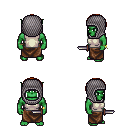
a pixel art fantasy rpg character, male body template, orc, green skin, white sleeveless shirt, robe skirt, dark blonde plain hairstyle, chain hood, bracelets, dagger, four views (front, back, left, right), 2x2 character sprite sheet, small pixel art, hard edges, no anti-aliasing